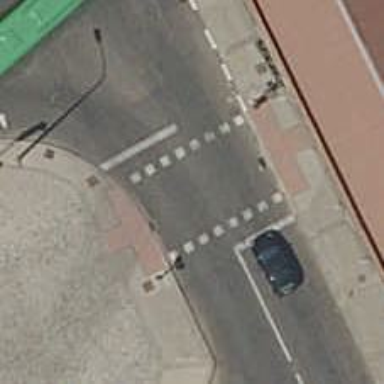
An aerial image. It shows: Zebra crossing with traffic signals. The crossing is marked by traffic lights.